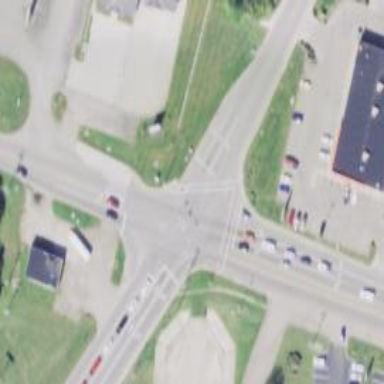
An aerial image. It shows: Marked road crossing.